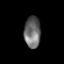
Tissue: prostate
Cell type: Myeloid cells
Senescence score: 0.7854
Nuclear area (px): 513
Mean DAPI intensity: 105.981